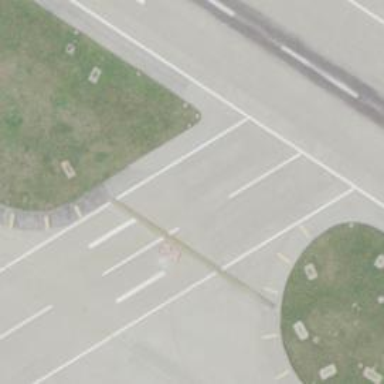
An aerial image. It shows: View of taxiway at the airport.